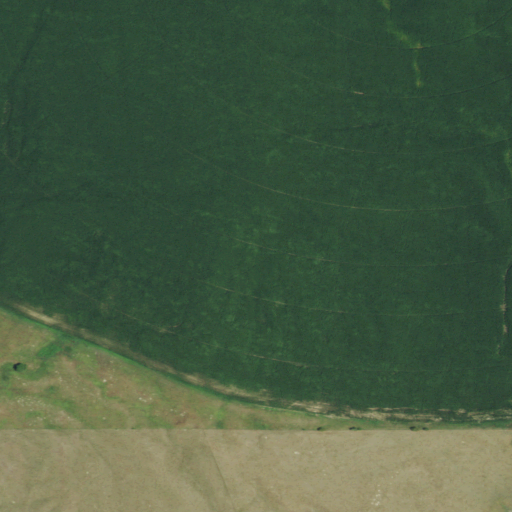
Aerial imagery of mountain in Nebraska named Stop Table containing cultivated crops and grassland